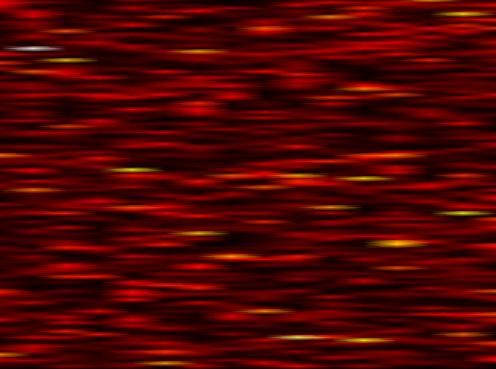
Label: WOLA